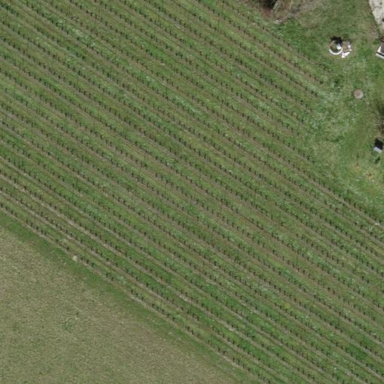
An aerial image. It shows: Vineyard growing grapes.